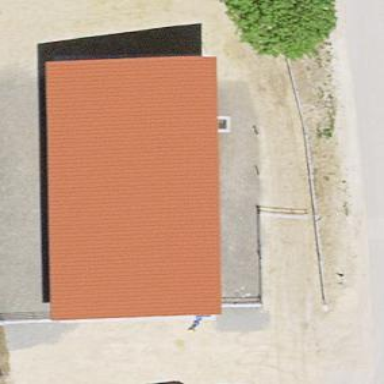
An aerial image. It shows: Stable building.